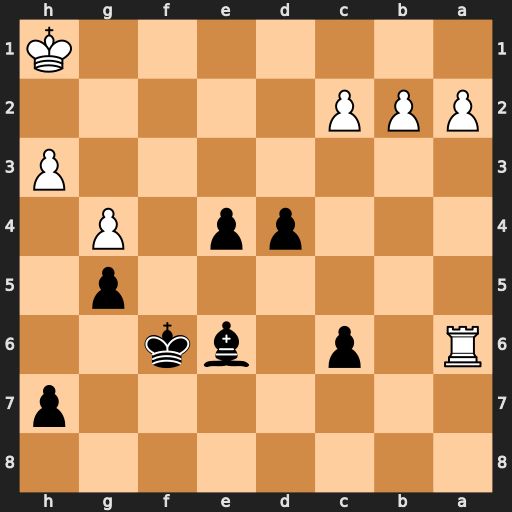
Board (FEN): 8/7p/R1p1bk2/6p1/3pp1P1/7P/PPP5/7K
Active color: b
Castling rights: -
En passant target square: -
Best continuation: d3 cxd3 exd3 Rxc6 Ke5